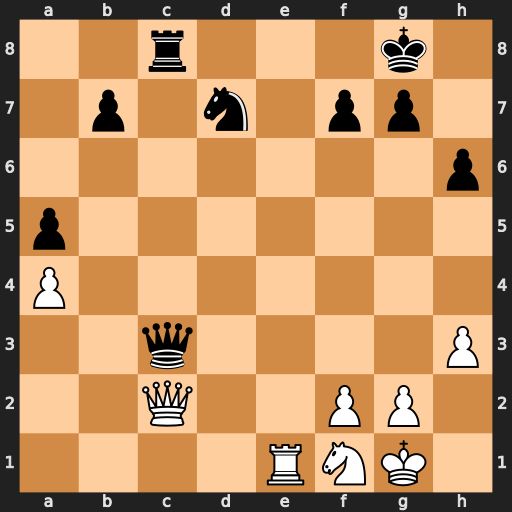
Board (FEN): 2r3k1/1p1n1pp1/7p/p7/P7/2q4P/2Q2PP1/4RNK1
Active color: w
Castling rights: -
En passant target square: -
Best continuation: Re8+ Nf8 Rxc8 Qxc2 Rxc2